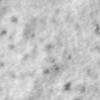
Label: no_change